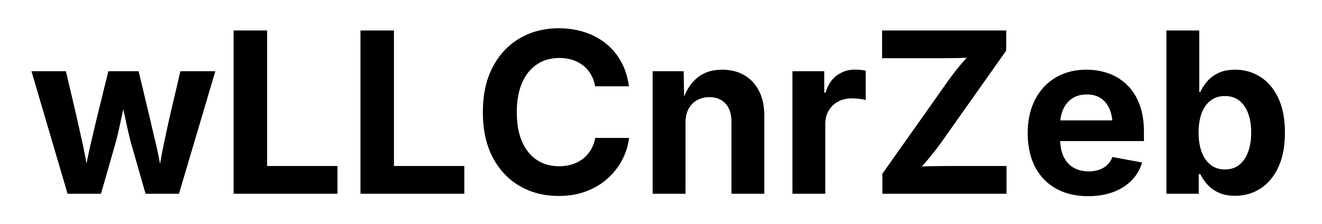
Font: Inter_Bold